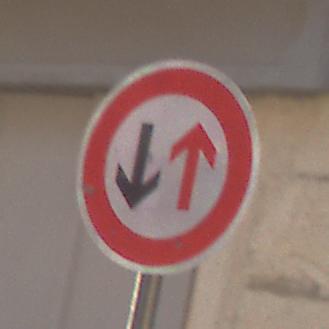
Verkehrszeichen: VorrangDesGegenverkehrs
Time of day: Midday
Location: Outdoor (Urban)
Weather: Clear
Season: NotSpecified
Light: Natural